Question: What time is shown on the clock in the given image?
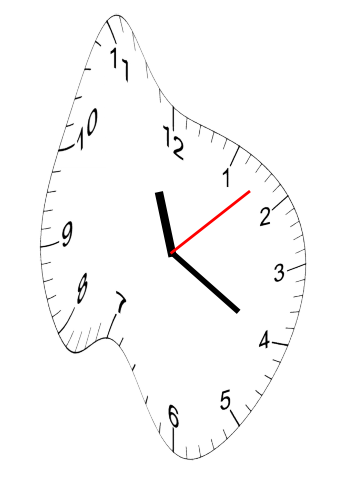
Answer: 11:20:08